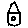
Label: house